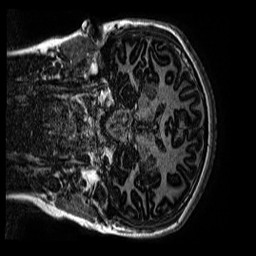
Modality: MP2RAGE
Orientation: coronal
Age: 12
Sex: female
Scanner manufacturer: siemens
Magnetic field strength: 3 T
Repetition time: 4 s
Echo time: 0.00299 s